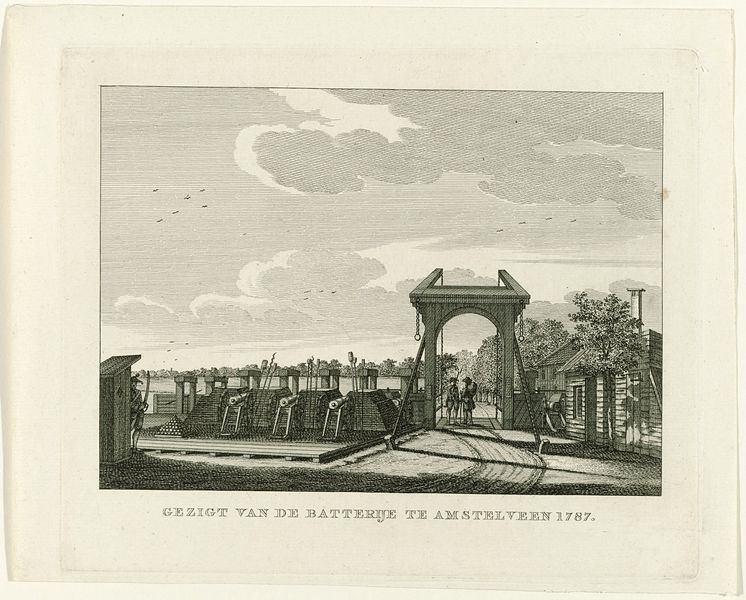
Titel: Batterij te Amstelveen
Standort: Amsterdam
Institution: Rijksmuseum
Schlagwörter: baum, himmel, wolken, landschaft, menschen, männer, zeichnung, anlage, haus, weg, wolke, wache, brücke, blatt, mauer, hof, wehr, inschrift, tor, tusche, kanone, schwarz-weiß, radierung, stich, militär, soldat, niederländisch, kanonen, holländisch, inschrfit, batallion, verteidung, fenstung, campo de concentraçao, aushuitz, aushwitz, extreminio, haste, haist, desterro, suastic, erki